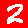
Digit: 2